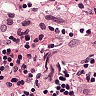
Metastatic tissue present: no